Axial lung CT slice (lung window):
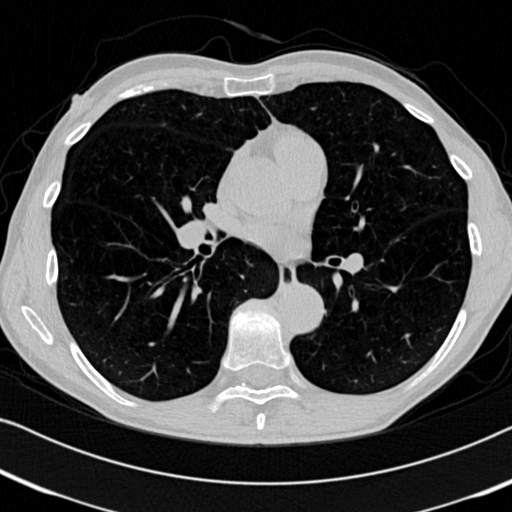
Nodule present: no